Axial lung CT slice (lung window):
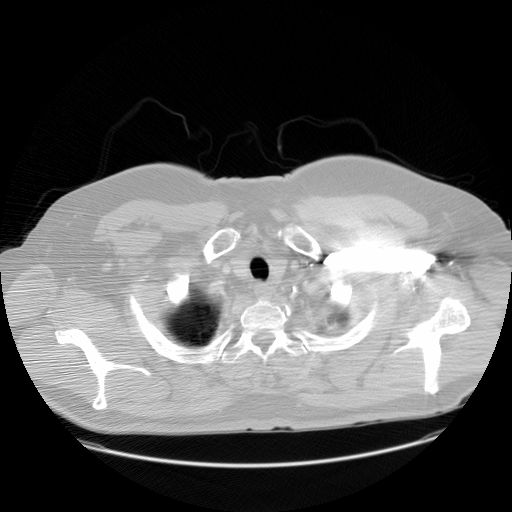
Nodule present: no